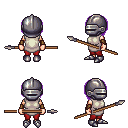
a pixel art fantasy rpg character, female body template, human, light skin, white tunic, red pants, purple pageboy hairstyle, metal helm, leather bracers, metal boots, spear, four views (front, back, left, right), 2x2 character sprite sheet, small pixel art, hard edges, no anti-aliasing